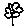
Label: flower